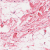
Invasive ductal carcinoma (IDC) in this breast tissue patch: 0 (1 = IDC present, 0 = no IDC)